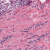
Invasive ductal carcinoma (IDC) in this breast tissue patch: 1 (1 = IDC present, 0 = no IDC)